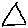
Label: triangle